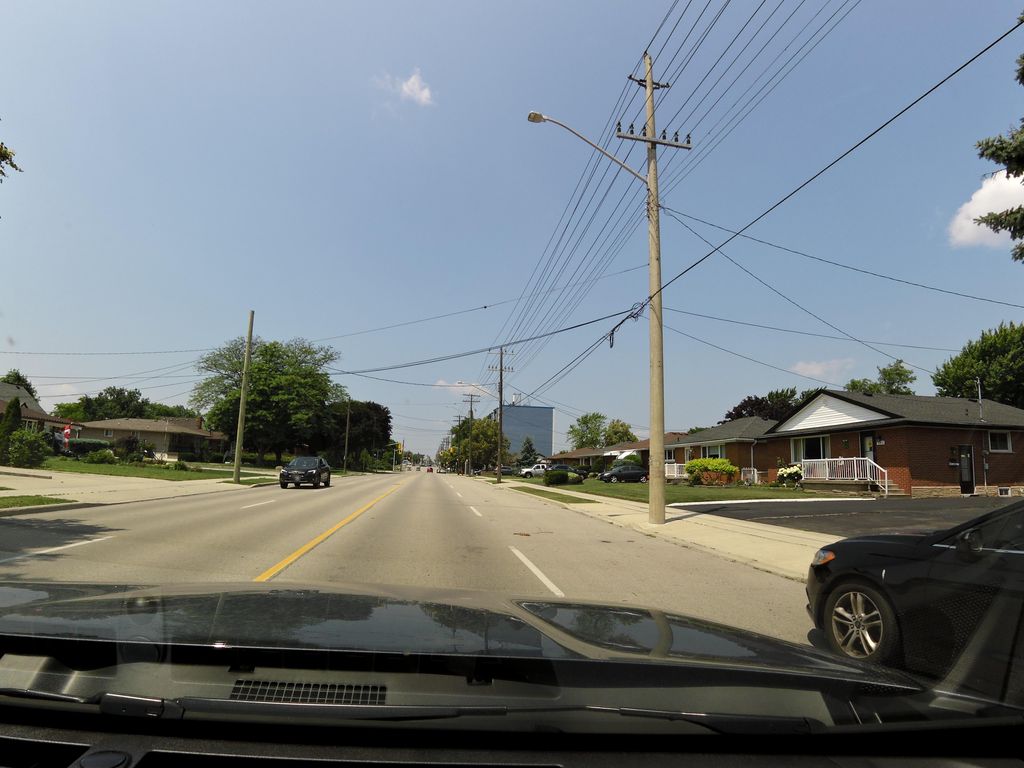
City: hamilton